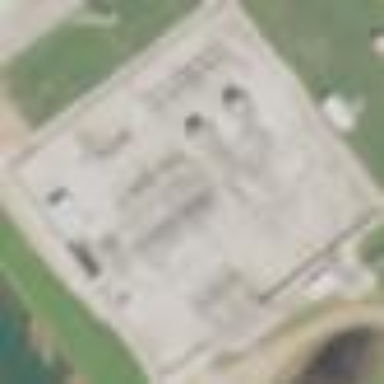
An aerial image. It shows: Industrial substation surrounded by fence.